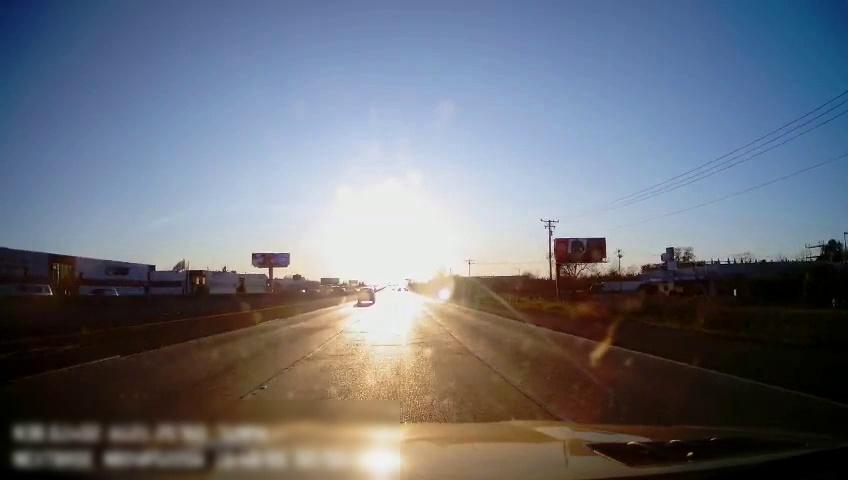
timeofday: Day
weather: Sunny
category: Drivable Space
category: Vehicles | SUV
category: Vehicles | SUV
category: Vehicles | SUV
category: Lanes | Alternate Lane
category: Lanes | Alternate Lane
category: Lanes | Current Lane
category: Lanes | Alternate Lane